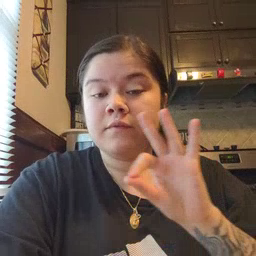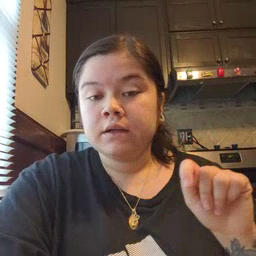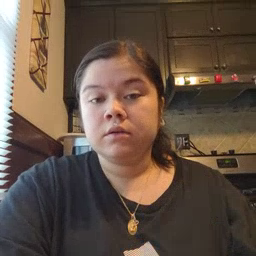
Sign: feet